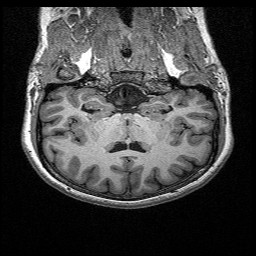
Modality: T1w
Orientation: sagittal
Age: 24
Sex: female
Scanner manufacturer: siemens
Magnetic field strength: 3 T
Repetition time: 2.4 s
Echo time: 0.03 s